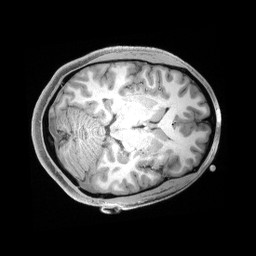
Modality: T1w
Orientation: axial
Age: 19
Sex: female
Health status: healthy
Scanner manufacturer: siemens
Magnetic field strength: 3 T
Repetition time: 2.4 s
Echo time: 0.00194 s